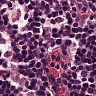
Metastatic tissue present: no